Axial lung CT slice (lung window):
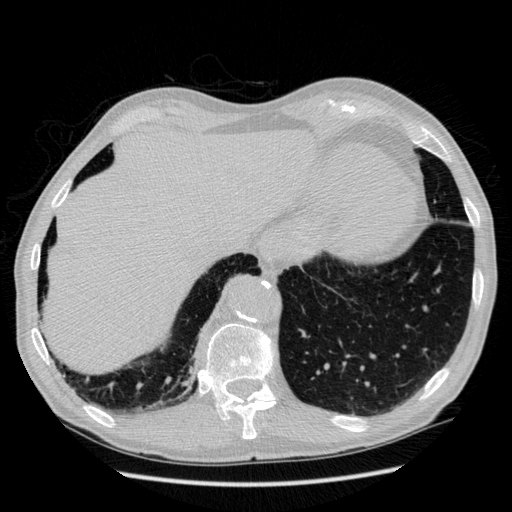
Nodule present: no